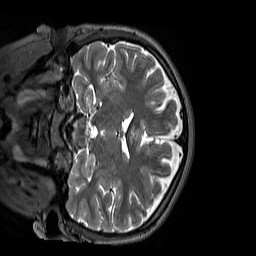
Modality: T2w
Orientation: coronal
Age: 12
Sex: female
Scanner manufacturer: siemens
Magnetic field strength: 3 T
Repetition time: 3.2 s
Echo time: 0.408 s